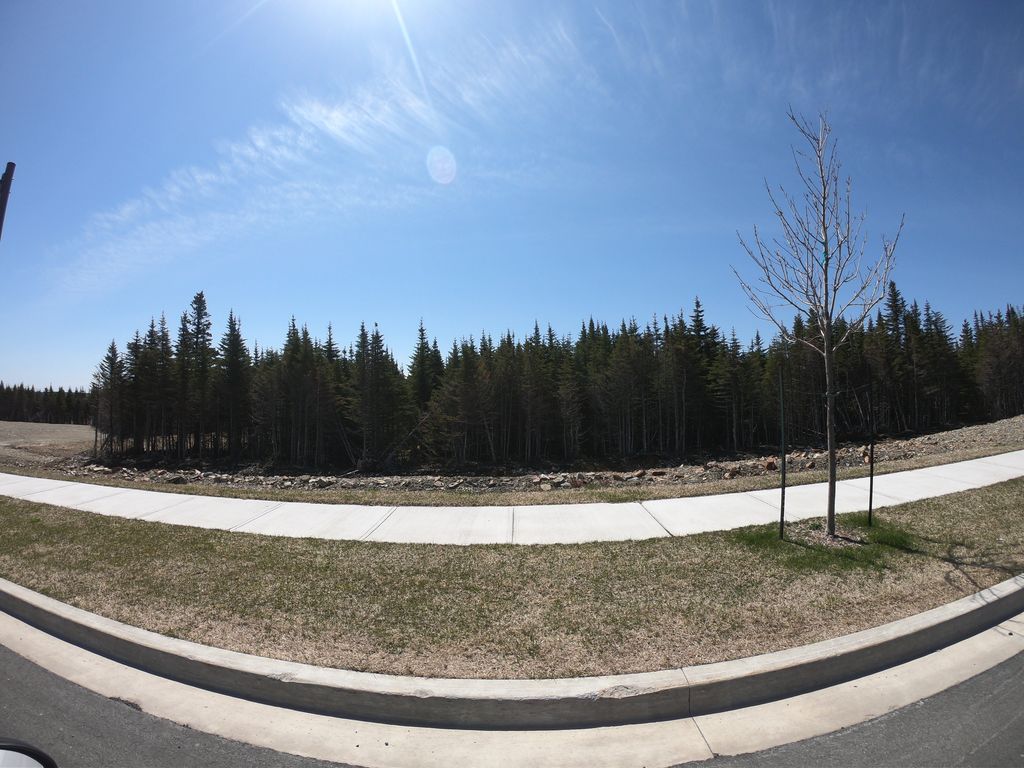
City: st_johns